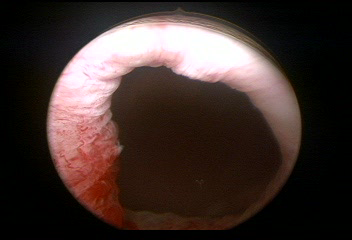
Modality: WLC
Class: Normal mucosa
Bladder cancer association: No